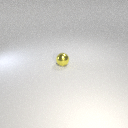
small yellow metal sphere